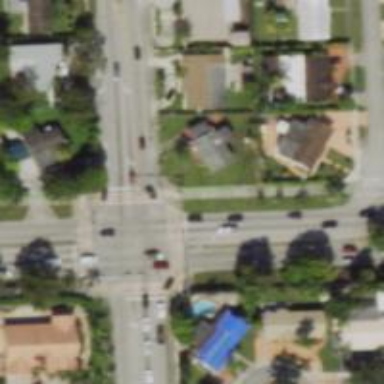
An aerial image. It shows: Secondary road with separate asphalt sidewalks.